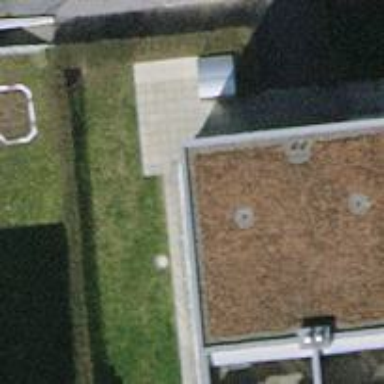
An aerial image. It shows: Terrace building.